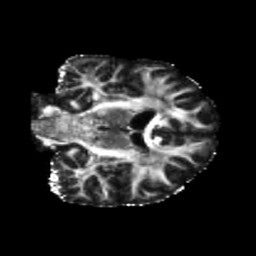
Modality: FA
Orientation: coronal
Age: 42
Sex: male
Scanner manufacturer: siemens
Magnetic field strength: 3 T
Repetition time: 5.47 s
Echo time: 0.0854 s